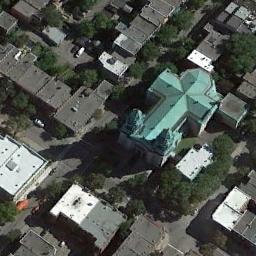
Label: church